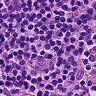
Metastatic tissue present: no